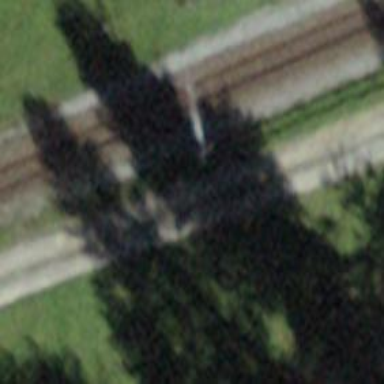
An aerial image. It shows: Railway signal.